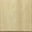
Piece: xx